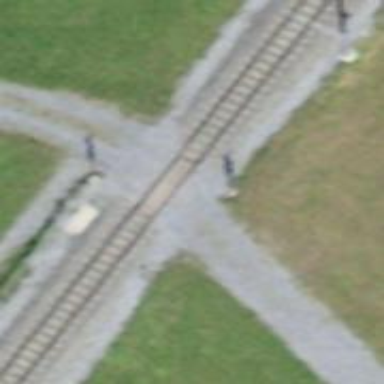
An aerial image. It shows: Level crossing with saltire marking.